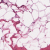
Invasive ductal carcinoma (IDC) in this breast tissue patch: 0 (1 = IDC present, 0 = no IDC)